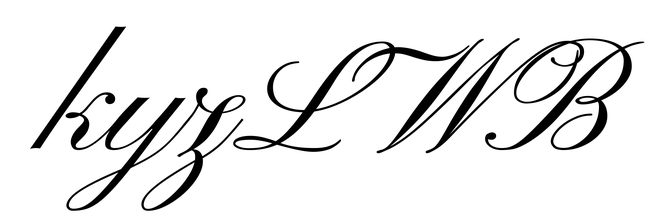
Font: PinyonScript-Regular